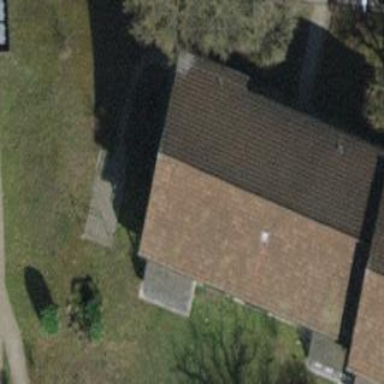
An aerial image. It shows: Pitched roof building.